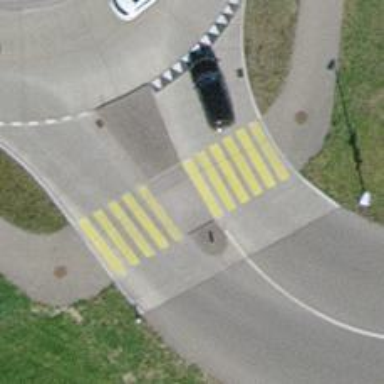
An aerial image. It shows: Uncontrolled zebra crossing on footway with pedestrian island.